RGB frame:
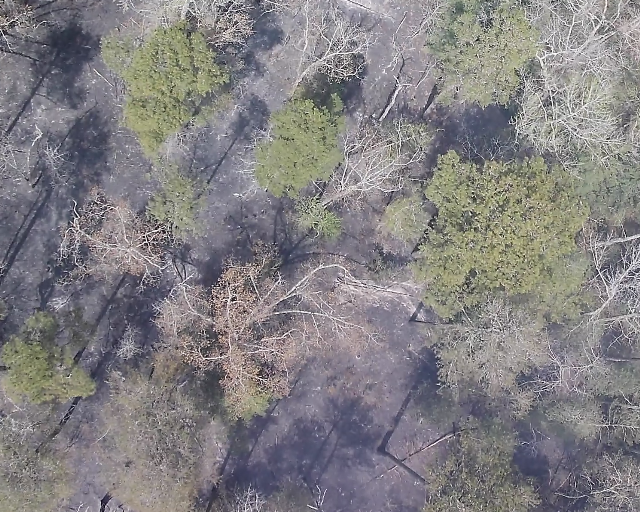
Thermal frame:
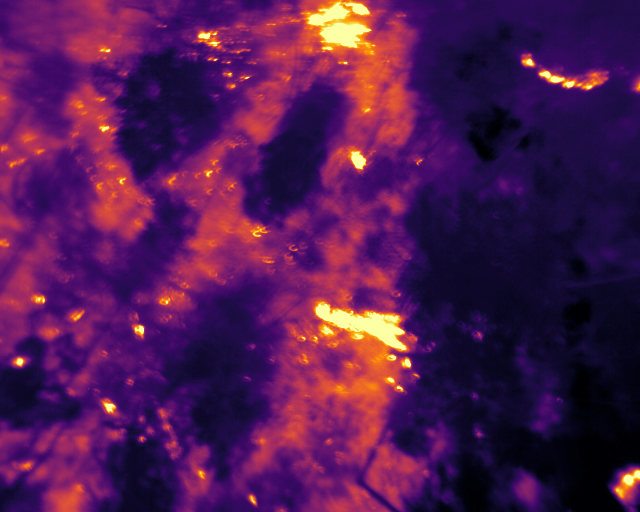
Captured: 2026-02-26 03:43:07
Pixels at or above 80 °C: 2515 (fraction of frame: 0.007675)